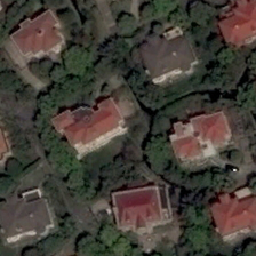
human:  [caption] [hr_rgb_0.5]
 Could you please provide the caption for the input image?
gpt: There are several villas in the area, decorated with dense woods.

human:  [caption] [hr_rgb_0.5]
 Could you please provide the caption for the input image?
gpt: Some buildings and green trees are in a medium-sized residential area.

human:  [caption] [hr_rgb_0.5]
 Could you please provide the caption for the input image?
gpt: Some buildings and green trees are in the residential area.

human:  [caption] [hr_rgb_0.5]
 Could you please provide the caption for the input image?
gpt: The area owns several villas and is decorated in a dense forest.

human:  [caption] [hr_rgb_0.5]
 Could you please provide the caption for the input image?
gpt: Some buildings and green trees are in an average residential area.